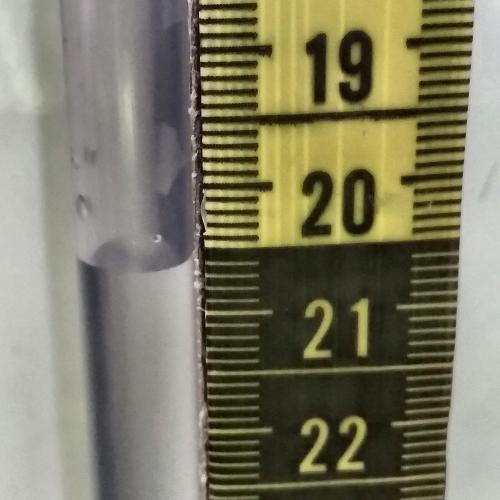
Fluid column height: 20.6 cm